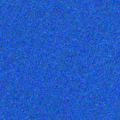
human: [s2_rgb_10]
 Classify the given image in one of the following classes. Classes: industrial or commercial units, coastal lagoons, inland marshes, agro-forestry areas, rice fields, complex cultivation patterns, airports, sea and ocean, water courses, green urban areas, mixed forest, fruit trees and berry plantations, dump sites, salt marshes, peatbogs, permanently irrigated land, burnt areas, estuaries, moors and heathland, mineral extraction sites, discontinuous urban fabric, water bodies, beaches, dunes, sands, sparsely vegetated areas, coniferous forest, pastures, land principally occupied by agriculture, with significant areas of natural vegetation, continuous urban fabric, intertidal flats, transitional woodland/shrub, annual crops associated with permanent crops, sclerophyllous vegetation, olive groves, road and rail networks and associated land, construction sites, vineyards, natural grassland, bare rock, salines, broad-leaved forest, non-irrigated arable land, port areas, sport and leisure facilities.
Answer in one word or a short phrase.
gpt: sea and ocean